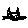
Label: cat